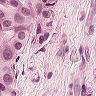
Metastatic tissue present: yes